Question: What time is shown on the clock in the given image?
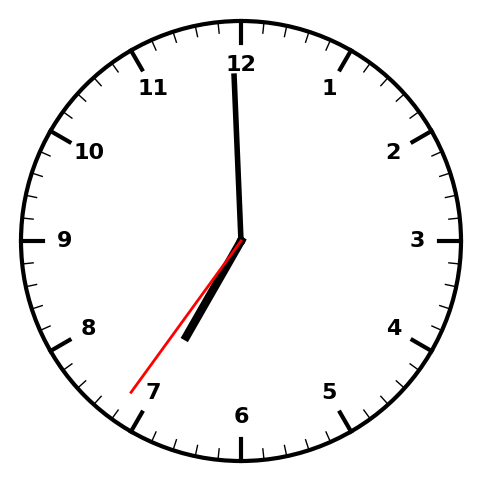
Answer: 06:59:36